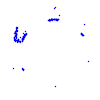
Particle: kaon